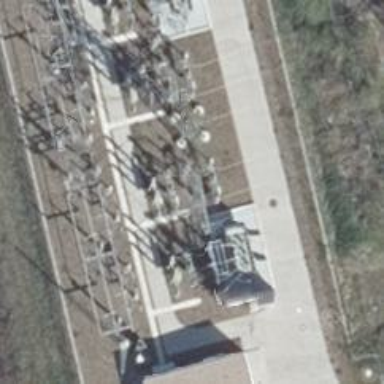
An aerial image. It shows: Power line with three cables in bay configuration.